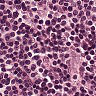
Metastatic tissue present: no